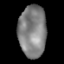
Tissue: lung
Cell type: Epithelial cells
Senescence score: 0.194
Nuclear area (px): 1406
Mean DAPI intensity: 129.188